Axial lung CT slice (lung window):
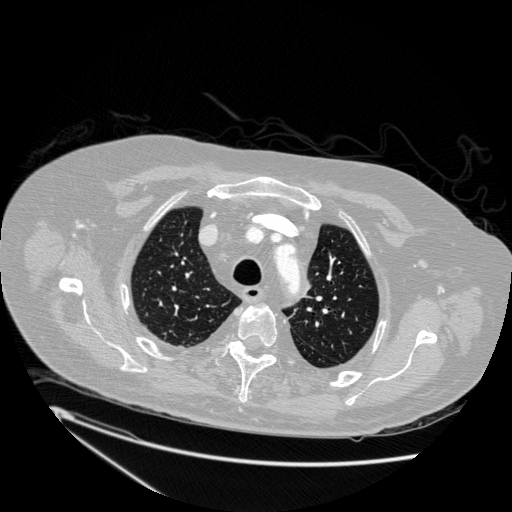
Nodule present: no